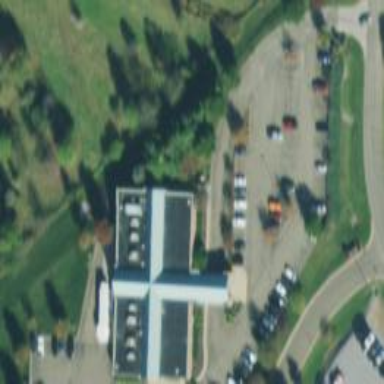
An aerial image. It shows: Clinic building providing healthcare services.